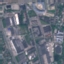
Land use / land cover: Industrial